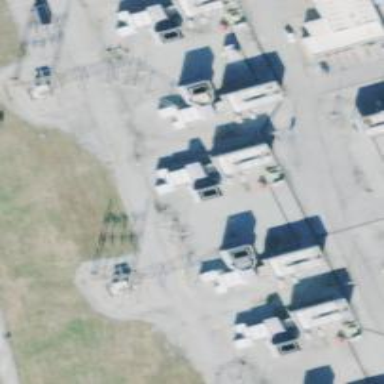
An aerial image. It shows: Gas turbine power generator.